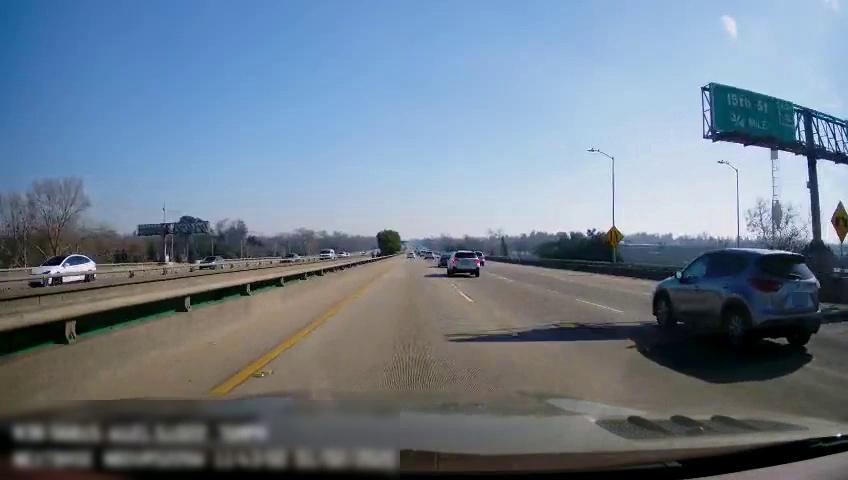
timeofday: Day
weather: Sunny
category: Drivable Space
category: Vehicles | SUV
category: Vehicles | Car
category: Vehicles | Car
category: Vehicles | Van
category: Drivable Space
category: Vehicles | SUV
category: Vehicles | SUV
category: Vehicles | Car
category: Vehicles | SUV
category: Lanes | Current Lane
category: Lanes | Current Lane
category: Lanes | Alternate Lane
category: Traffic | Signs
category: Traffic | Signs
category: Traffic | Signs
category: Traffic | Signs
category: Traffic | Signs